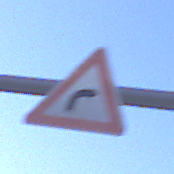
Verkehrszeichen: KurveRechts
Umgebung: Outdoor, Nature
Tageszeit: SunriseSunset
Wetter: Clear
Licht: Natural
Jahreszeit: NotSpecified
Kontrast: LowContrast